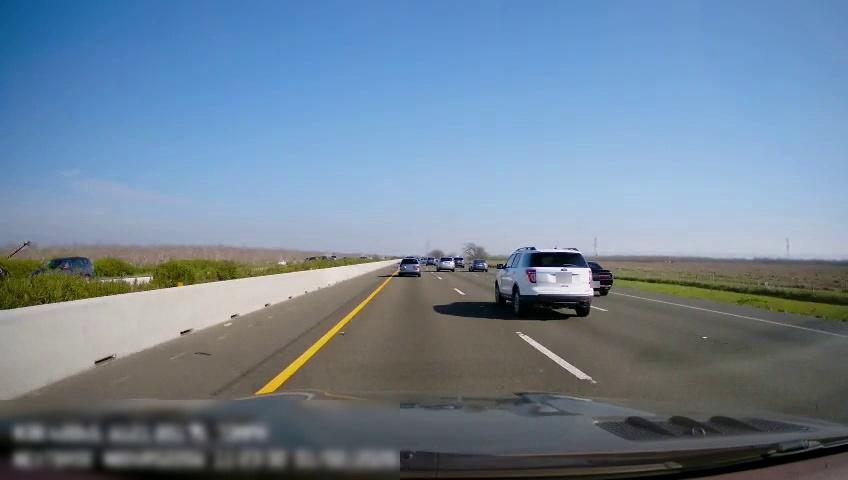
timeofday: Day
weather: Sunny
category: Drivable Space
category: Vehicles | Car
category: Vehicles | SUV
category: Vehicles | Car
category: Vehicles | Car
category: Vehicles | SUV
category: Vehicles | SUV
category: Vehicles | SUV
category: Vehicles | SUV
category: Lanes | Current Lane
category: Lanes | Current Lane
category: Lanes | Alternate Lane
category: Lanes | Alternate Lane